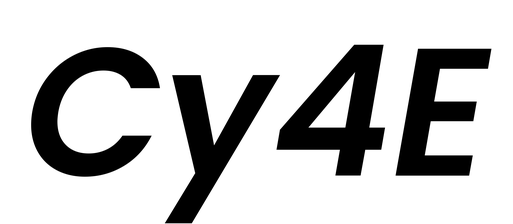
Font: Poppins-SemiBoldItalic